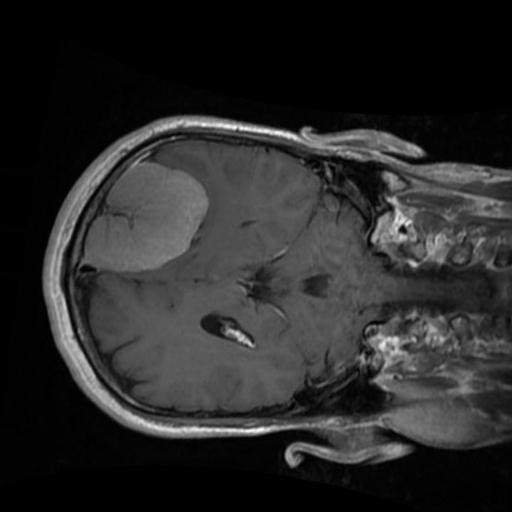
Label: brain_menin